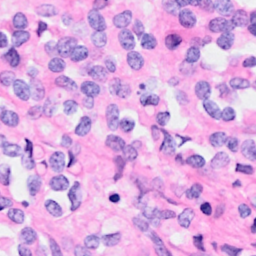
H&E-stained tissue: Breast